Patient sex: M
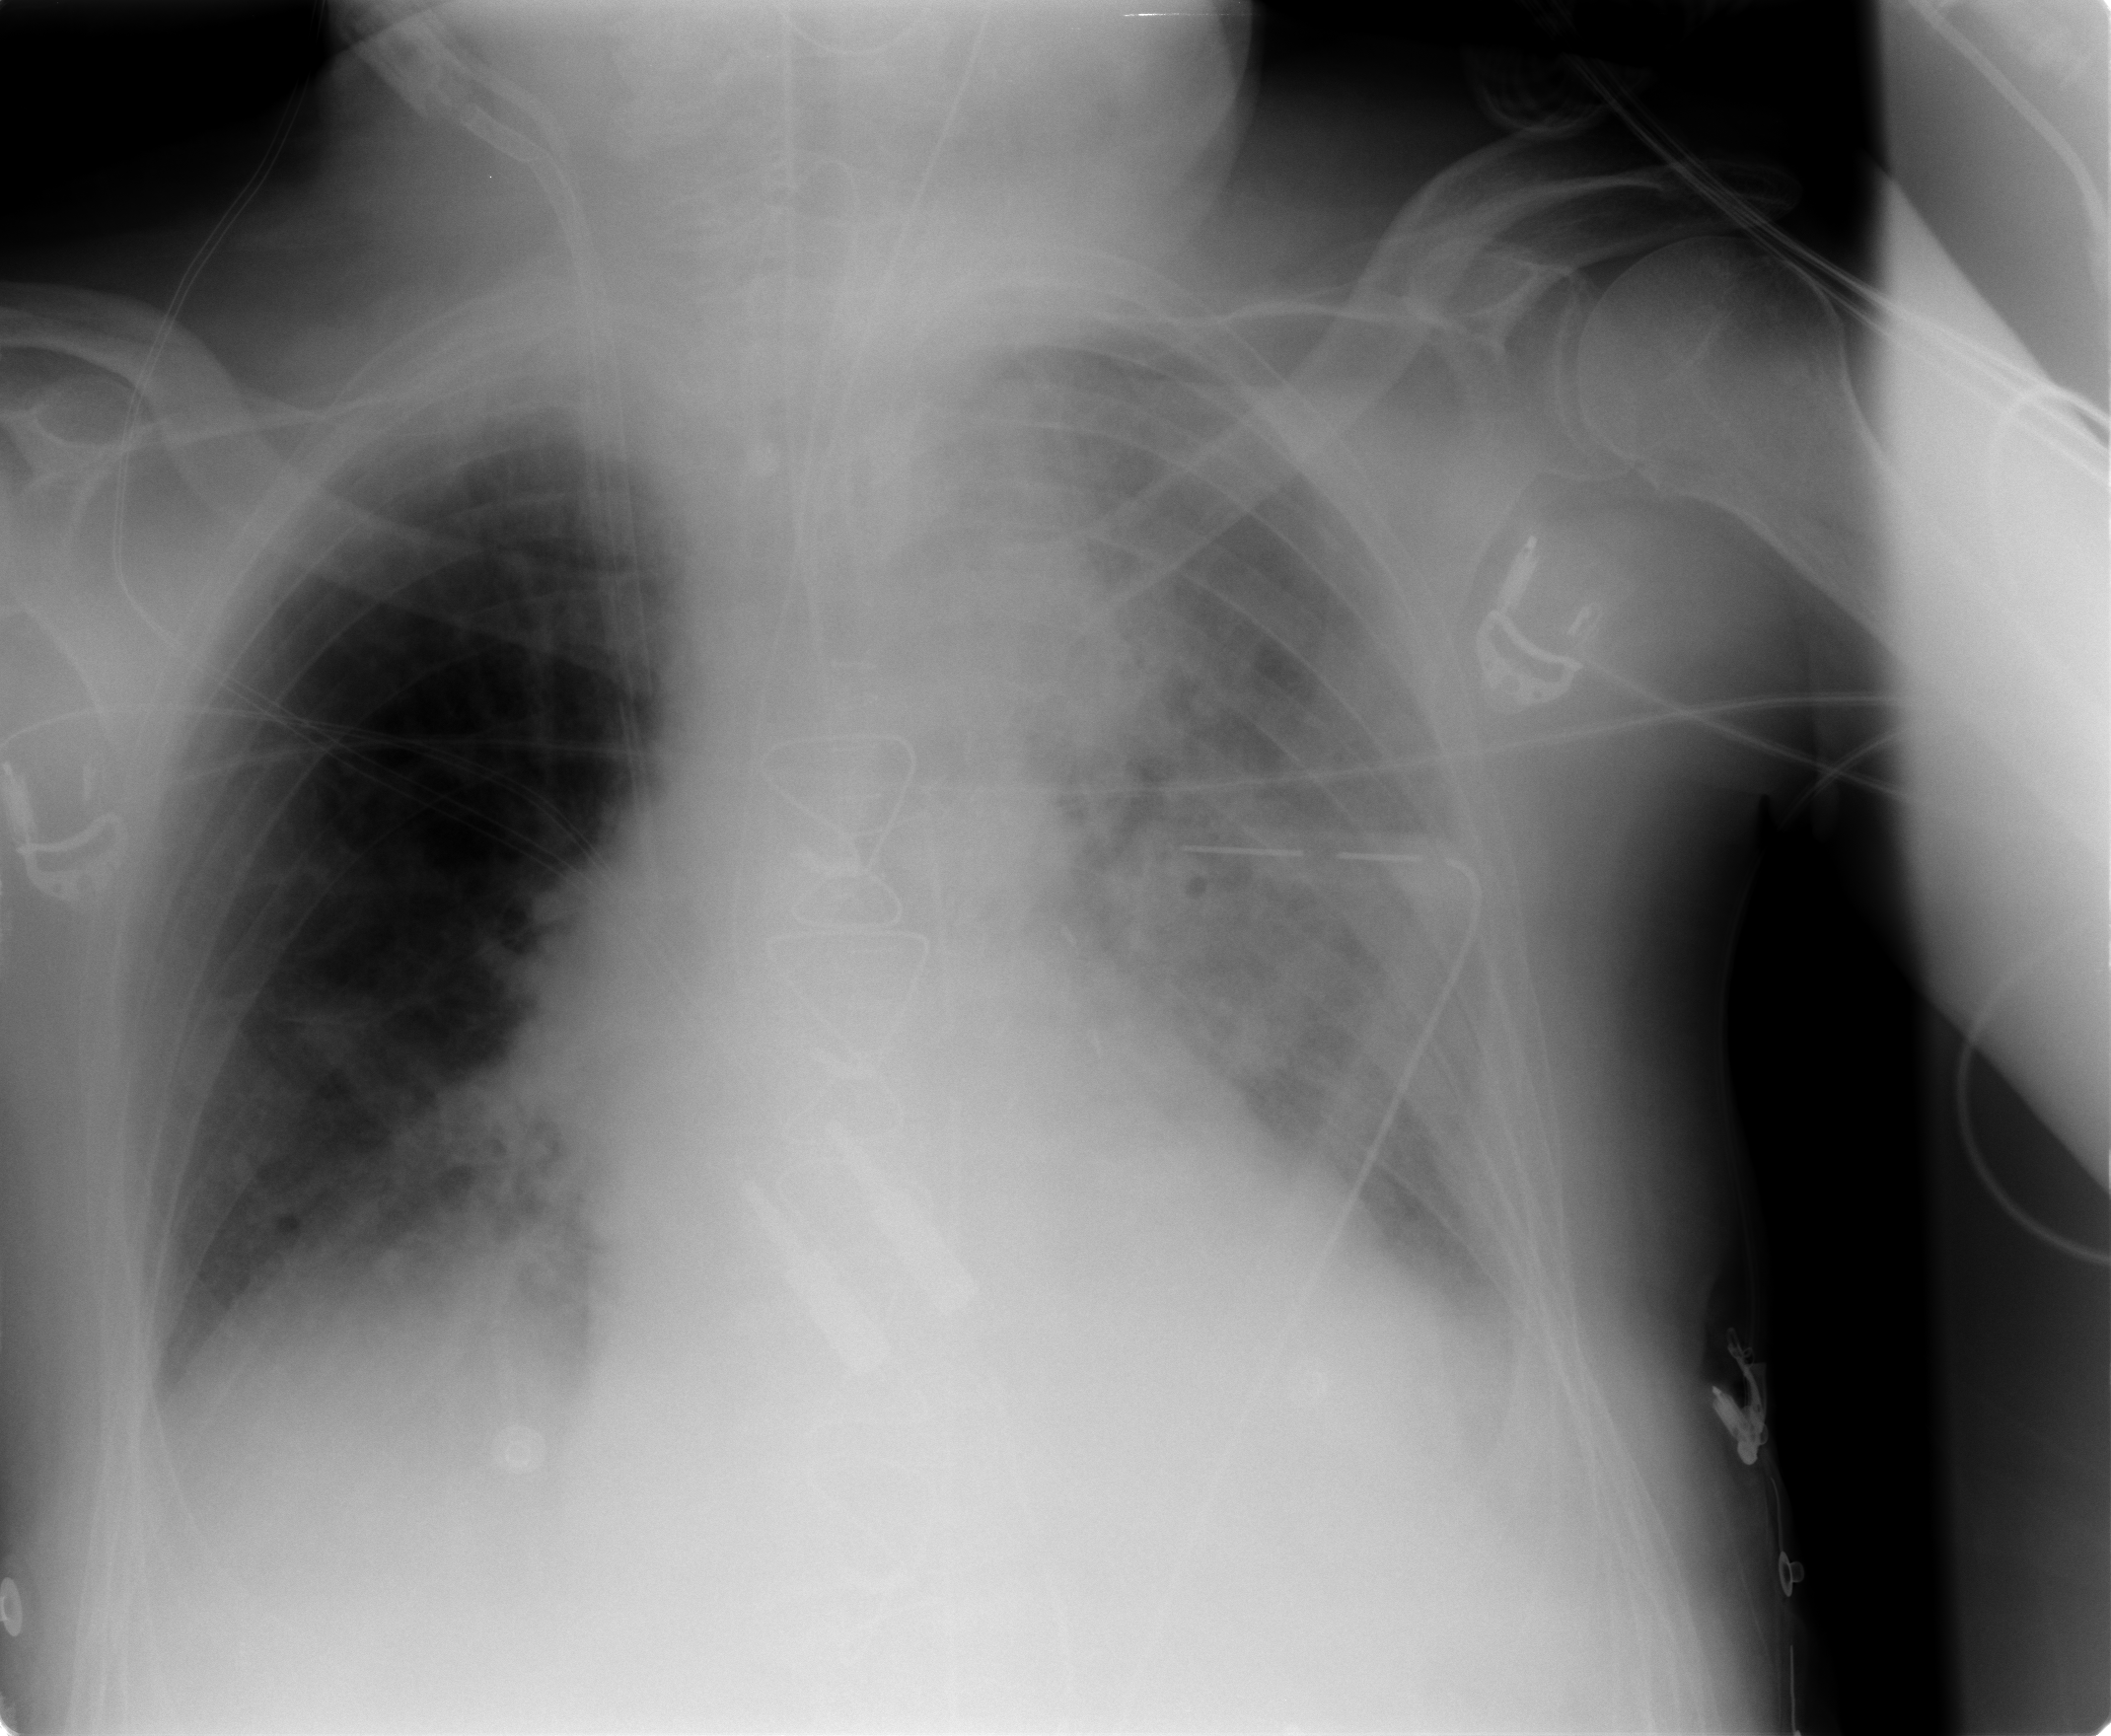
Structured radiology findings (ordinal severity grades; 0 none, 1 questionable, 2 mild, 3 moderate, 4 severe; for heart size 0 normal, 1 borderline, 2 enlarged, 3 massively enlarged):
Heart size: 0
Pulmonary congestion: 0
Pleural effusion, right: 0
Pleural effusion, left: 2
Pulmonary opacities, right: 0
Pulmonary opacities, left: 2
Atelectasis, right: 0
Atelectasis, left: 3